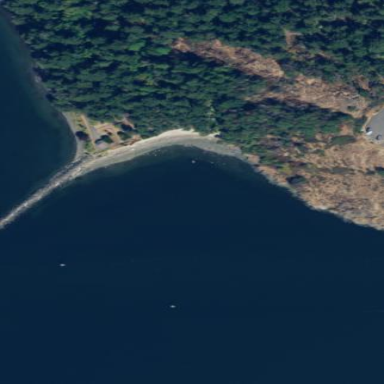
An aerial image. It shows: Beach with gravel surface.